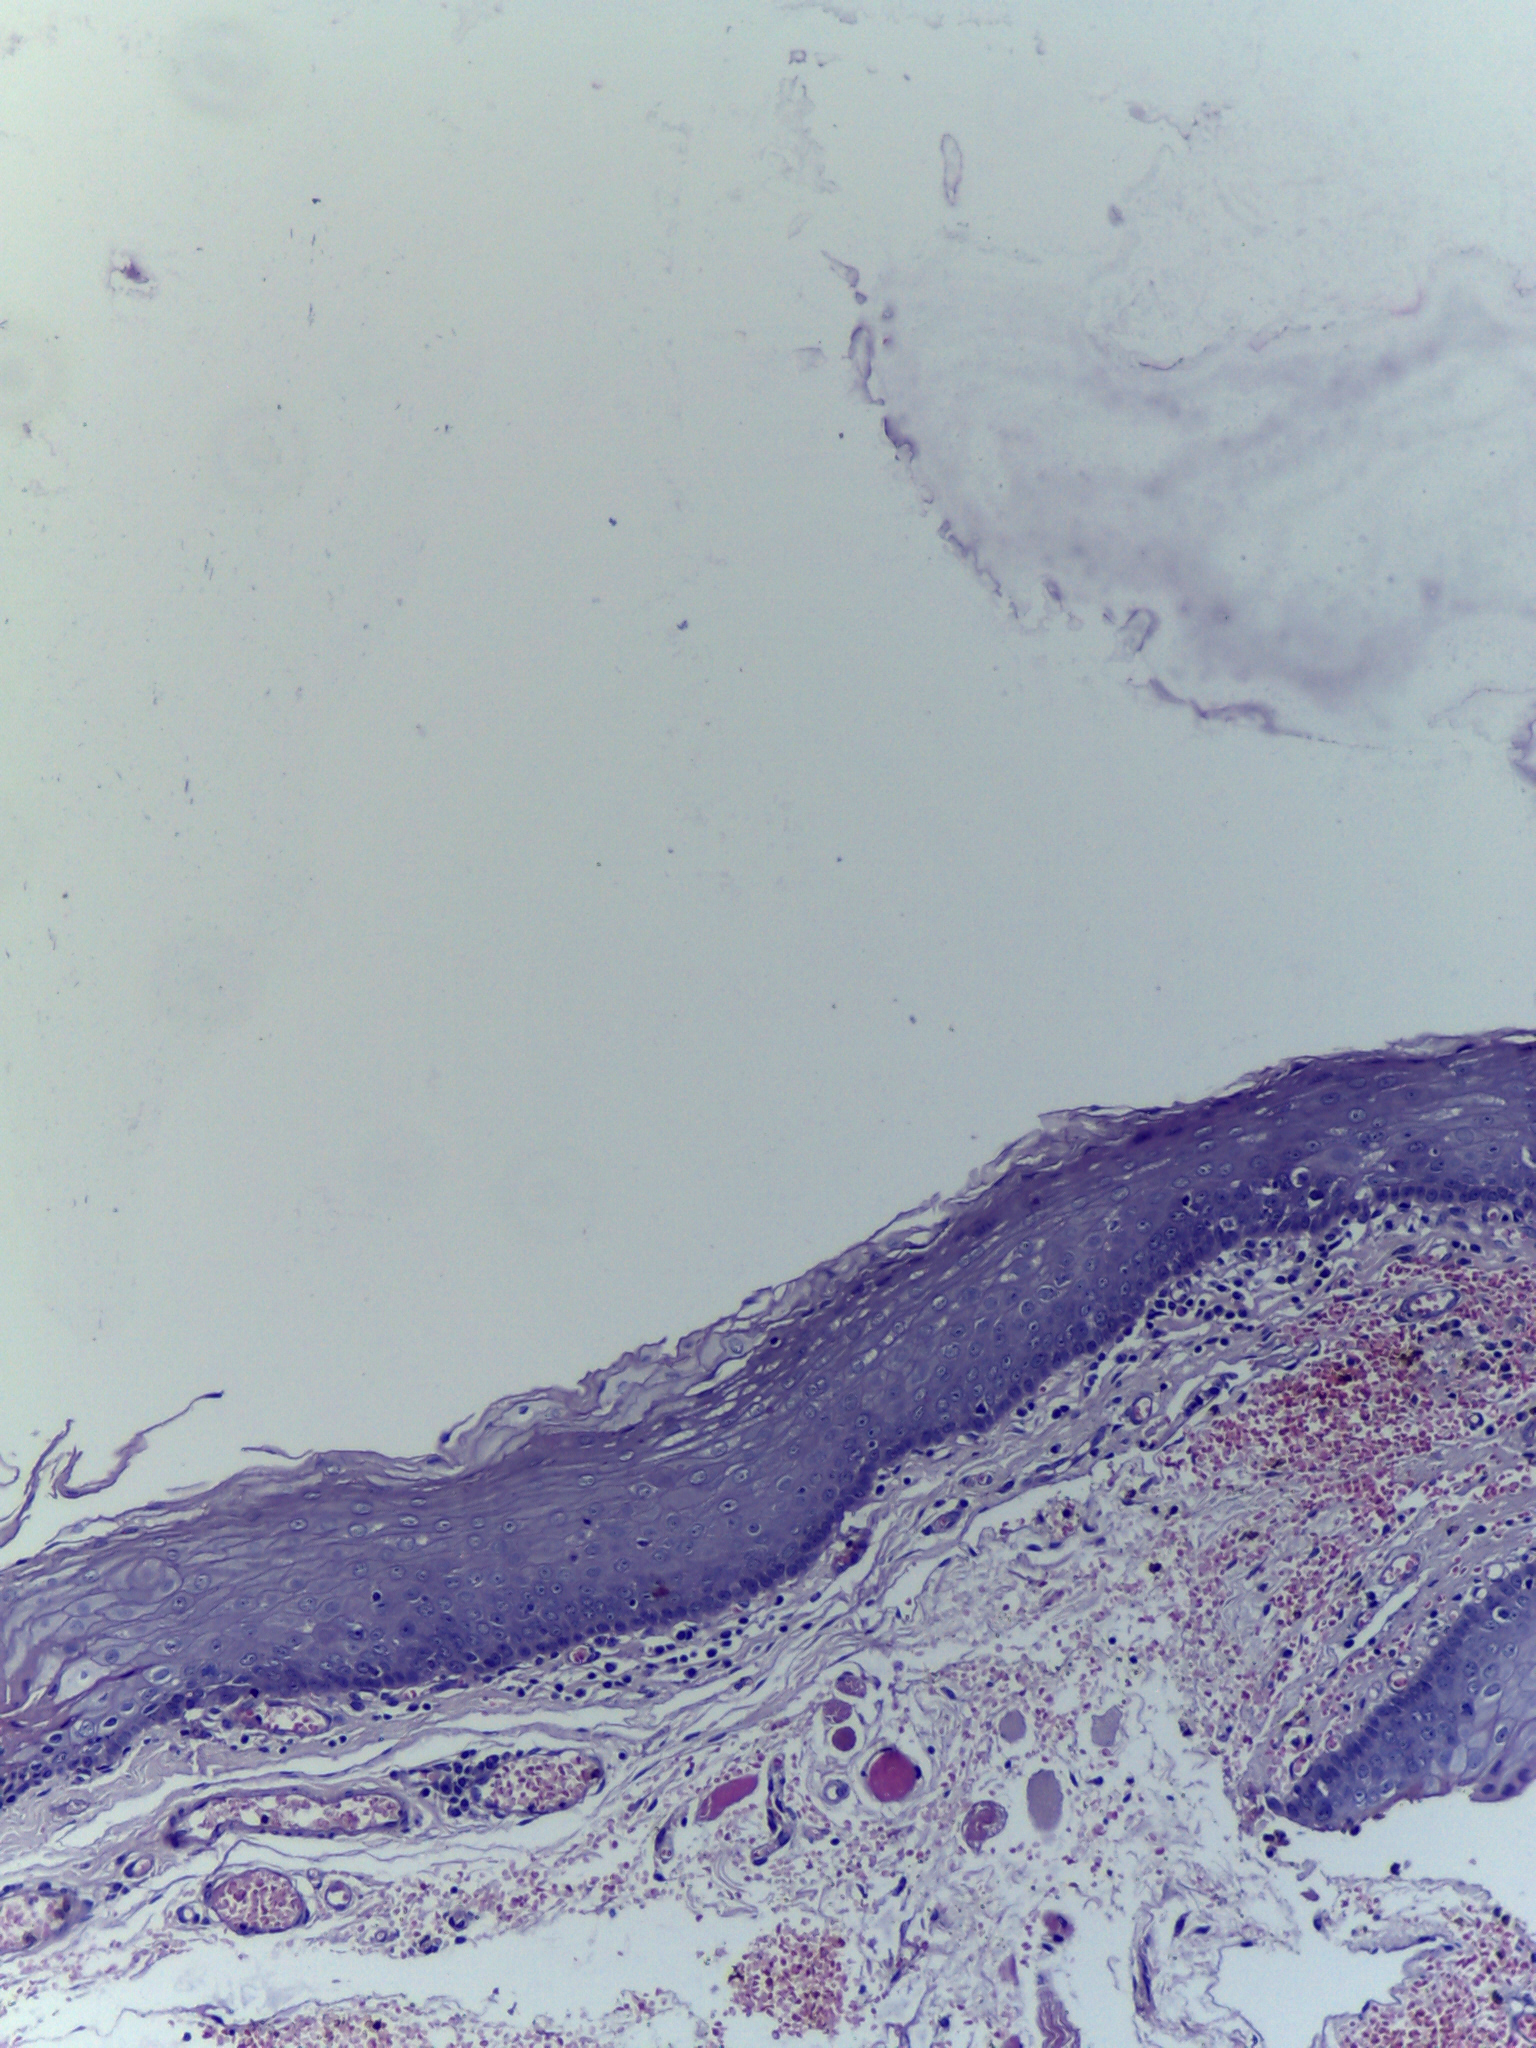
Diagnosis: Normal